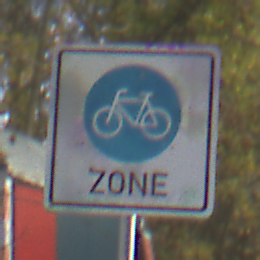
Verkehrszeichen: BeginnFahrradzone
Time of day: MorningAfternoon
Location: Outdoor (Urban)
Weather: PartlyCloudy
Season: NotSpecified
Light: Natural